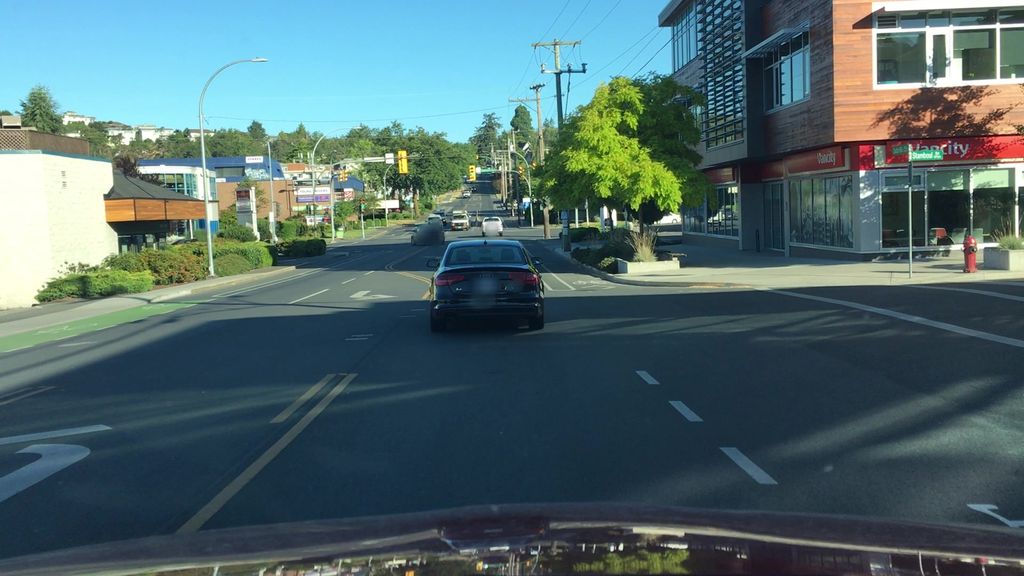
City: victoria